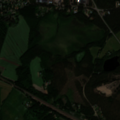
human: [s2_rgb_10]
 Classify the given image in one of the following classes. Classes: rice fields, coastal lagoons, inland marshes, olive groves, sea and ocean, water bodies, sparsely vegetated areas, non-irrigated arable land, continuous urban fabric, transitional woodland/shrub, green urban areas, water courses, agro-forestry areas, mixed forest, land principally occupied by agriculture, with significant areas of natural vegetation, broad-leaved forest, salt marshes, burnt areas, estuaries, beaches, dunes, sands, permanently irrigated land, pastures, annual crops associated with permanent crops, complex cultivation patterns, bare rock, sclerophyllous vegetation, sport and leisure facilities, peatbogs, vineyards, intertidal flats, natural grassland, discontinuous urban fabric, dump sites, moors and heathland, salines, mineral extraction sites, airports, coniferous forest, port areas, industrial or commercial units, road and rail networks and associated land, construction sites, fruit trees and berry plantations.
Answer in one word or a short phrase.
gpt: discontinuous urban fabric, non-irrigated arable land, land principally occupied by agriculture, with significant areas of natural vegetation, coniferous forest, mixed forest, transitional woodland/shrub